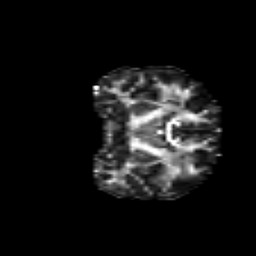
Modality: FA
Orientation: coronal
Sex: male
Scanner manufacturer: siemens
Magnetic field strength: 3 T
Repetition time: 5 s
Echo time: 0.071 s